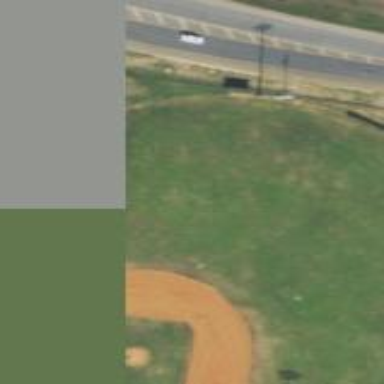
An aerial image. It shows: Baseball pitch for leisure and sports activities.